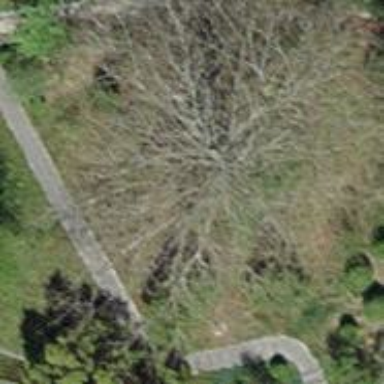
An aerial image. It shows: Natural monument in the form of tree.